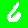
Digit: 6